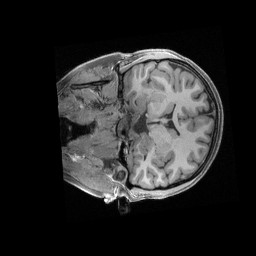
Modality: T1w
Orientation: coronal
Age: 20
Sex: female
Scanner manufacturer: siemens
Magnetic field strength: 3 T
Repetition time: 2.4 s
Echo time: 0.00228 s